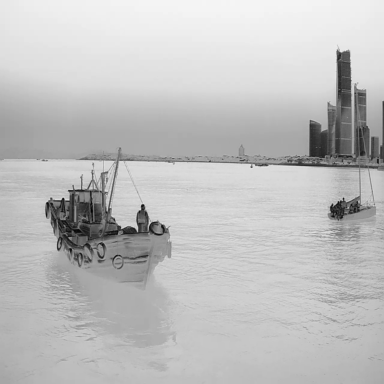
There are three objects shown in the infrared image, including a bulk_carrier, a sailboat, and a container_ship.